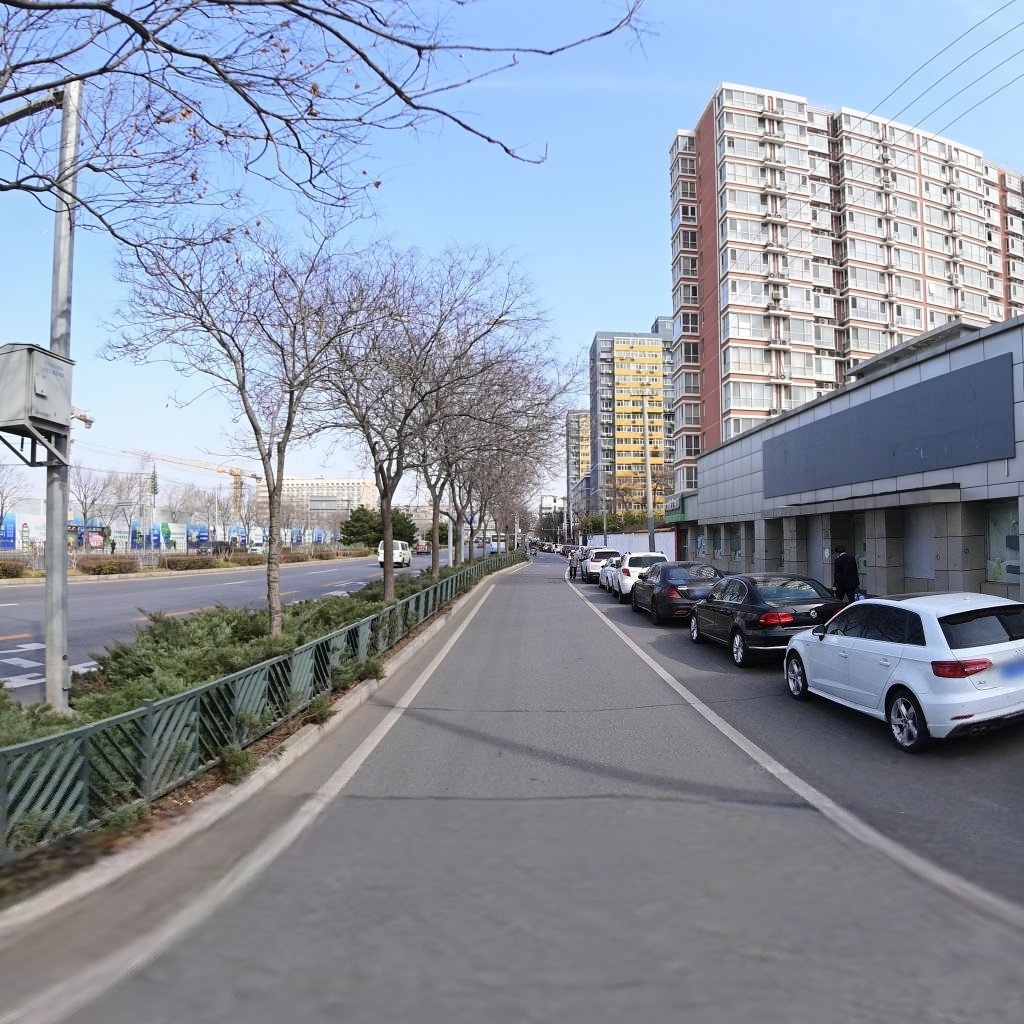
Region: Haidian
Road damage annotations: transverse patch